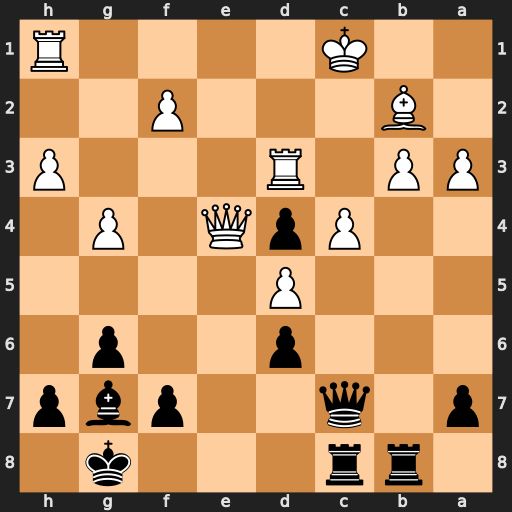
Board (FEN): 1rr3k1/p1q2pbp/3p2p1/3P4/2PpQ1P1/PP1R3P/1B3P2/2K4R
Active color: b
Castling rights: -
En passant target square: -
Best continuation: Rxb3 Rxb3 Qxc4+ Rc3 dxc3